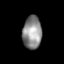
Tissue: prostate
Cell type: T cells
Senescence score: 0.726
Nuclear area (px): 614
Mean DAPI intensity: 140.969